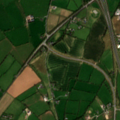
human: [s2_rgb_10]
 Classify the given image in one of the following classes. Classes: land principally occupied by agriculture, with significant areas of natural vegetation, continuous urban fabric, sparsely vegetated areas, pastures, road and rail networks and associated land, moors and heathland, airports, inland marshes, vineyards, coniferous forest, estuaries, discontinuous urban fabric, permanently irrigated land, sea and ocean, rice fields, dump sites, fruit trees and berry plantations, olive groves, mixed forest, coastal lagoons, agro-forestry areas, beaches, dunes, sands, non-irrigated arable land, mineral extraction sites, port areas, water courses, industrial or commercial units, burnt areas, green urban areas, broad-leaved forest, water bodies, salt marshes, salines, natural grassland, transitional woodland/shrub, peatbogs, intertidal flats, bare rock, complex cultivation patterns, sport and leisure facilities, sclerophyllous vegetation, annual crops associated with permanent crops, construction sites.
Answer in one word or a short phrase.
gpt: pastures, transitional woodland/shrub